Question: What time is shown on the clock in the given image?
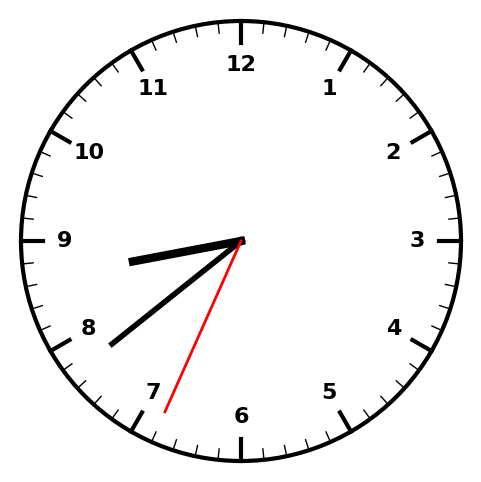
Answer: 08:38:34